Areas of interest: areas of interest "Comprehensive Gymnasium"
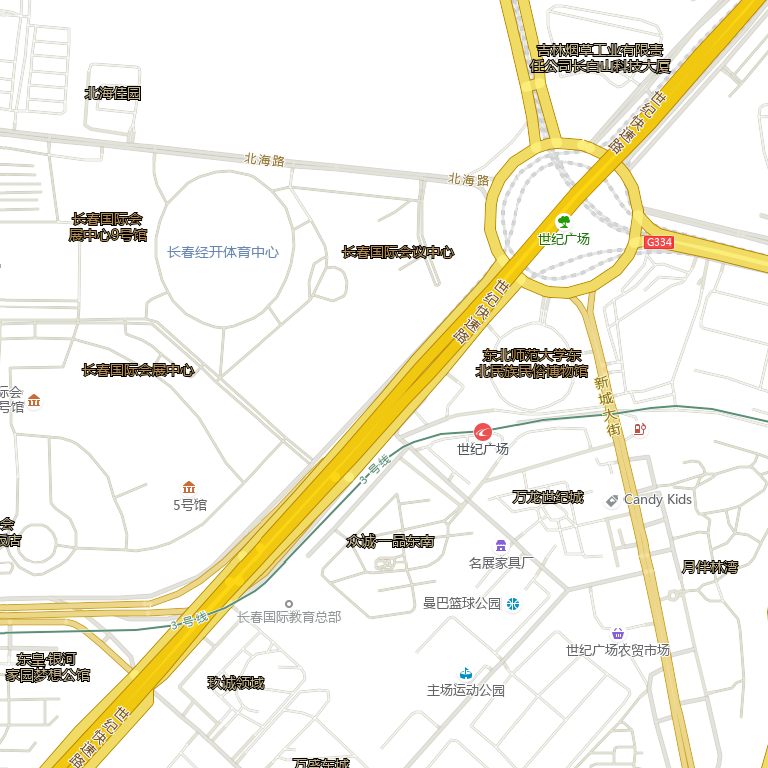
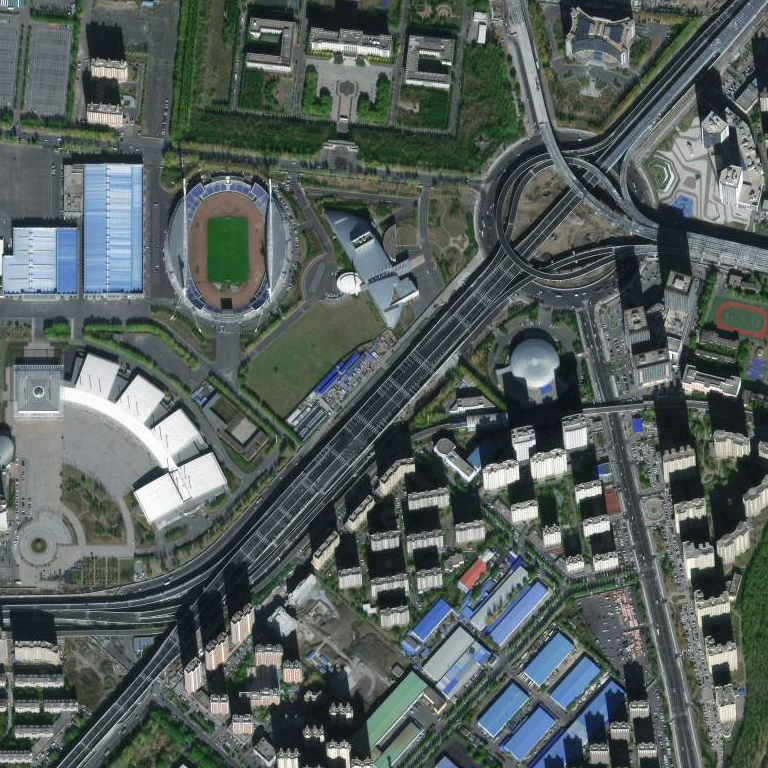